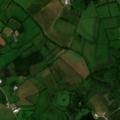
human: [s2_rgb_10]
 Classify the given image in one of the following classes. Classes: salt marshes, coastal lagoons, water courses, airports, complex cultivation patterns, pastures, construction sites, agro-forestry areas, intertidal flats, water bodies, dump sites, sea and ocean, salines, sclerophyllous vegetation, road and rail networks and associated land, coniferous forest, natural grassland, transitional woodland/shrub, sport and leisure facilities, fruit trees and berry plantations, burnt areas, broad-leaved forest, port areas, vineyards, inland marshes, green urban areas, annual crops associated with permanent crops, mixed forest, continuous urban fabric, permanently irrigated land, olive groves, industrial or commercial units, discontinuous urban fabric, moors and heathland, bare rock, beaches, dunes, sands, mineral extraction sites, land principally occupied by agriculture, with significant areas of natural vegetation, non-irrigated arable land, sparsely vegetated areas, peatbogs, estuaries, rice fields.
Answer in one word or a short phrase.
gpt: mineral extraction sites, pastures, land principally occupied by agriculture, with significant areas of natural vegetation, inland marshes